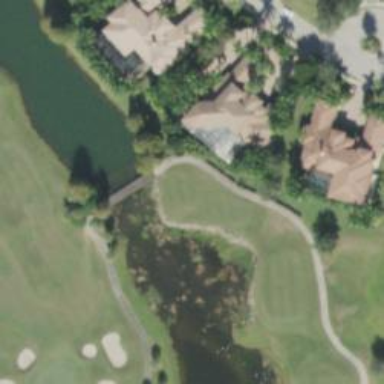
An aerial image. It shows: Service road on bridge designed for golf cartpath.